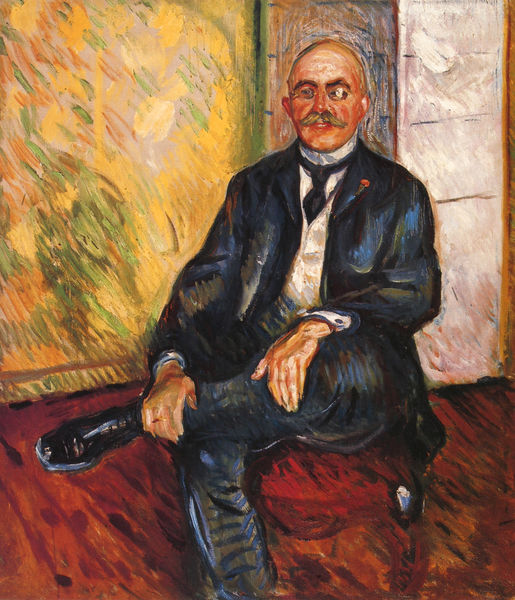
Titel: Portrait Gustav Schiefler
Künstler: Edvard Munch
Standort: Helsinki
Institution: Ateneum
Schlagwörter: blau, mann, cezanne, gelb, impressionismus, blume, braun, raum, schwarz, stuhl, zimmer, anzug, bart, schnurrbart, wand, bild, hände, portrait, porträt, boden, sessel, sitzend, kamin, lächeln, bein, schuhe, van gogh, krawatte, glatze, schnauzer, weste, fingerring, vatermörder, brille, manschette, manschetten, stehkragen, nelke, schlips, lackschuhe, monokel, abstarkt, expresionismus, manschettenknopf, knopflochblume, knopflochnelke